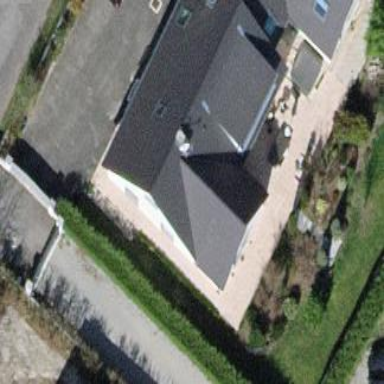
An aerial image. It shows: Detached building.